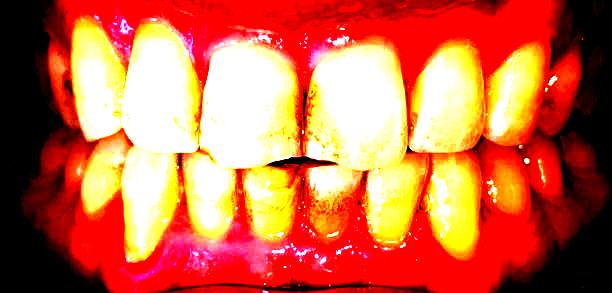
Condition: Gingivitis